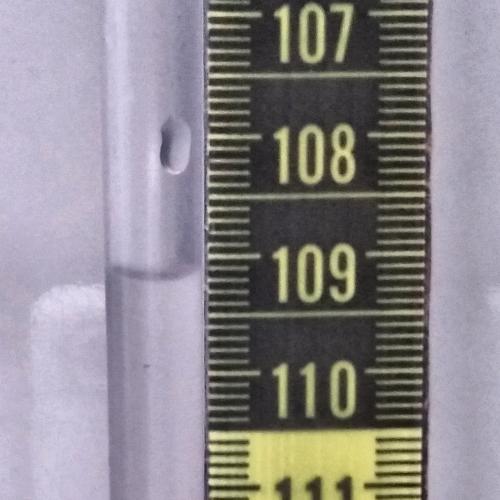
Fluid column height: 109.2 cm